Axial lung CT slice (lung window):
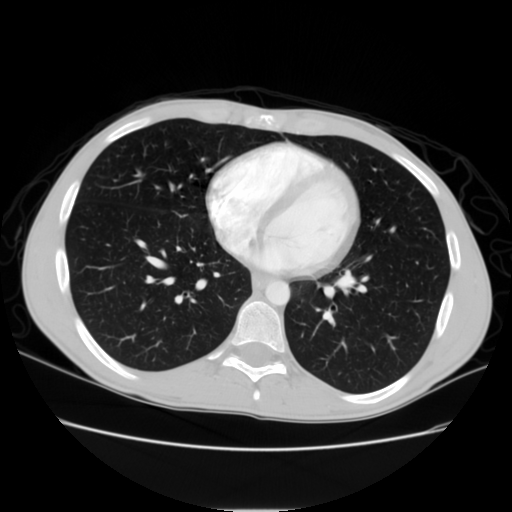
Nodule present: no